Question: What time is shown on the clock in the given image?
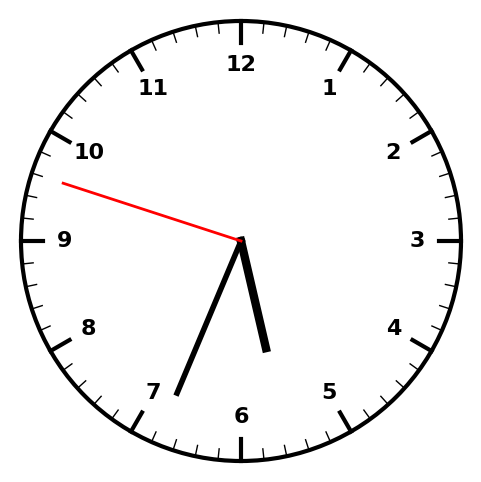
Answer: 05:33:48